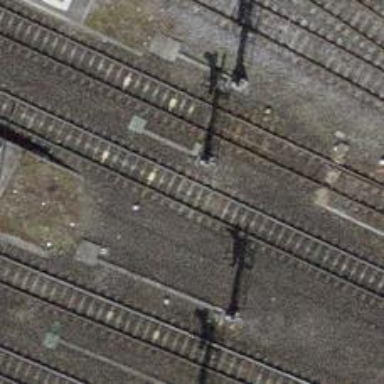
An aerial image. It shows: Railway signal.